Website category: sports
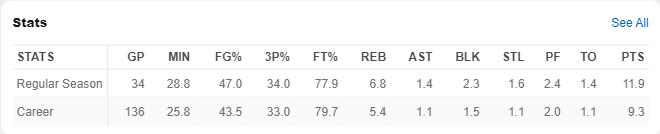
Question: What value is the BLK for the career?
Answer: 1.5

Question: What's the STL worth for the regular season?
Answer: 1.6

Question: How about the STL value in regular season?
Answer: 1.6

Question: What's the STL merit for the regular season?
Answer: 1.6

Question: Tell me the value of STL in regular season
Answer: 1.6

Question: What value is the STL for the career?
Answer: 1.1

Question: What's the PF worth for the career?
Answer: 2.0

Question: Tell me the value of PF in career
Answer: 2.0

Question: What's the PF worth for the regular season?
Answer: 2.4

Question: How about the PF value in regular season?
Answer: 2.4

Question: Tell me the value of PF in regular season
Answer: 2.4

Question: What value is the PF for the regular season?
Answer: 2.4

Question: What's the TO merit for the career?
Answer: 1.1

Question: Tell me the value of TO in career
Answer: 1.1

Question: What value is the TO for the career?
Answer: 1.1

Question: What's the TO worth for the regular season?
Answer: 1.4

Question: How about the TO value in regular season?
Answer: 1.4

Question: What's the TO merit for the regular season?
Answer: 1.4

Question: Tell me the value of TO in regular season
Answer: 1.4

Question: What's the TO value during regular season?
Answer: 1.4

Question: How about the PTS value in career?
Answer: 9.3

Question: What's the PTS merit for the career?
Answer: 9.3

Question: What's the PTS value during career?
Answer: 9.3

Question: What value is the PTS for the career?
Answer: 9.3

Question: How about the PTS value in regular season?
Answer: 11.9

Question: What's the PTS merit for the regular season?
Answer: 11.9

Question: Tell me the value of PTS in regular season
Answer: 11.9

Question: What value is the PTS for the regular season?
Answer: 11.9